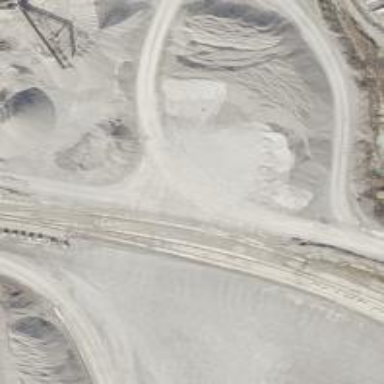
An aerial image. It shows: Railway spur for aggregate freight transportation.